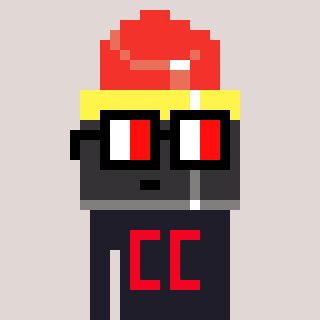
a pixel art character with square glasses with black frames and red eyes, a lipstick-shaped head and a grayscale-colored body on a warm background